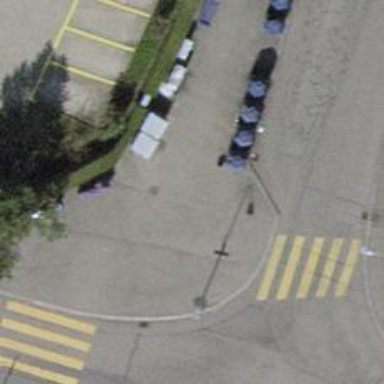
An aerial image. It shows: Recycling container for scrap metal.